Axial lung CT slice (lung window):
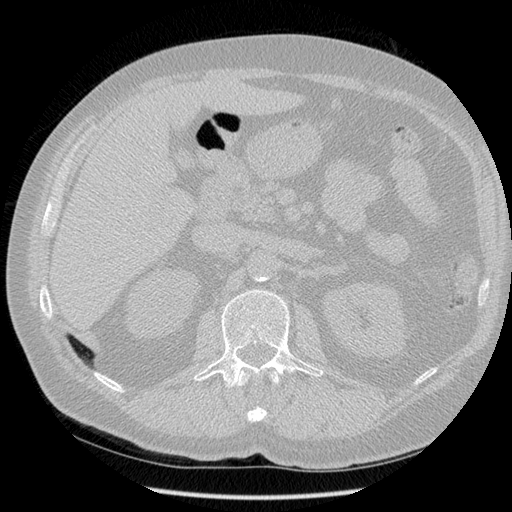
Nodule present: no